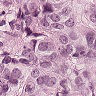
Metastatic tissue present: yes